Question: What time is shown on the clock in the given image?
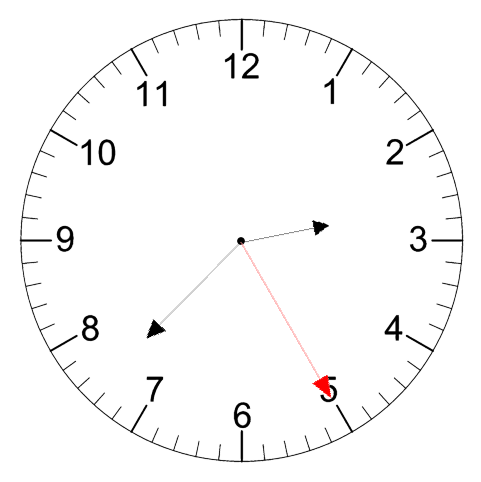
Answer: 02:37:25